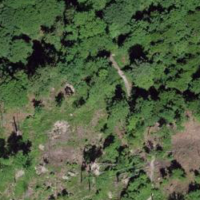
EUNIS habitat code: 44
Species observed at this site:
Equisetum telmateia
Fagus sylvatica
Asplenium scolopendrium
Prunella vulgaris
Circaea lutetiana
Filipendula ulmaria